Question: I was wondering how to create visual key pad with PHP.
I am talking about normal kepad only alphabettical letters.

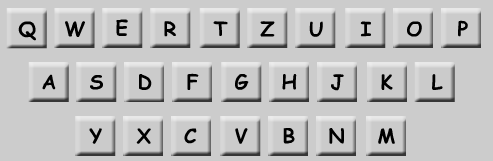
Answer: I did a quick search on Google and found a bunch of results here:
<URL>
Looks like there are a bunch of jQuery (javascript) methods to do this, combined with some CSS and HTML. Keep in mind that PHP is not something the user ever sees, it is strcitly server side.